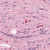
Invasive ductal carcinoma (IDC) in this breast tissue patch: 1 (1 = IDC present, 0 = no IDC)